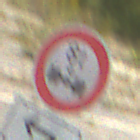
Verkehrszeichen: TatsaechlicheAchslast
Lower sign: RichtungsangabeDurchPfeile2
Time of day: Midday
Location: Outdoor (Suburban)
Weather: PartlyCloudy
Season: Summer
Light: Natural